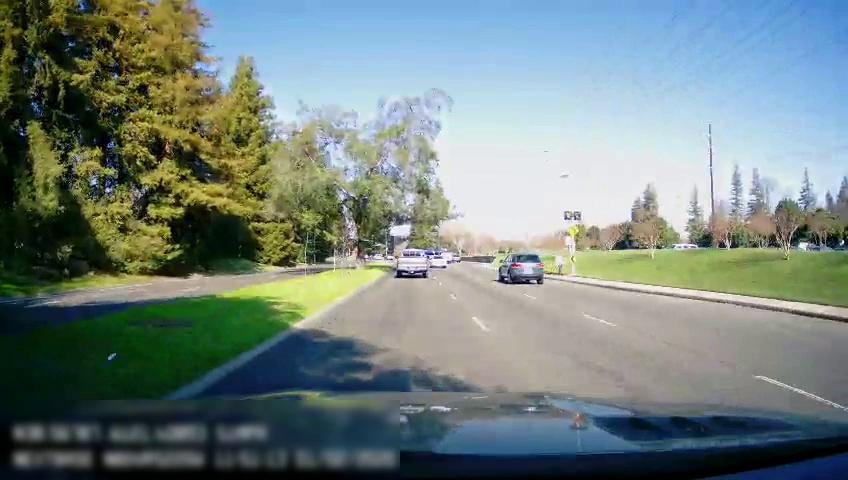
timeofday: Day
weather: Sunny
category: Drivable Space
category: Drivable Space
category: Vehicles | Truck
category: Vehicles | Car
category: Vehicles | Car
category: Pedestrians
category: Lanes | Current Lane
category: Lanes | Alternate Lane
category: Traffic | Signs
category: Traffic | Signs